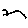
Label: bird